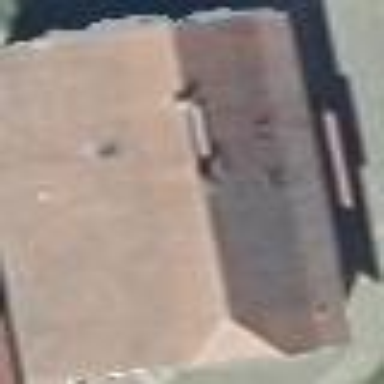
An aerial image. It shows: House with flat red roof.